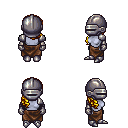
a pixel art fantasy rpg character, female body template, dark elf, purple skin, steel arm armor, robe skirt, blonde right-swept hairstyle, metal helm, metal gloves, metal boots, four views (front, back, left, right), 2x2 character sprite sheet, small pixel art, hard edges, no anti-aliasing